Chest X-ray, AP view. Patient: 47 years old, sex F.
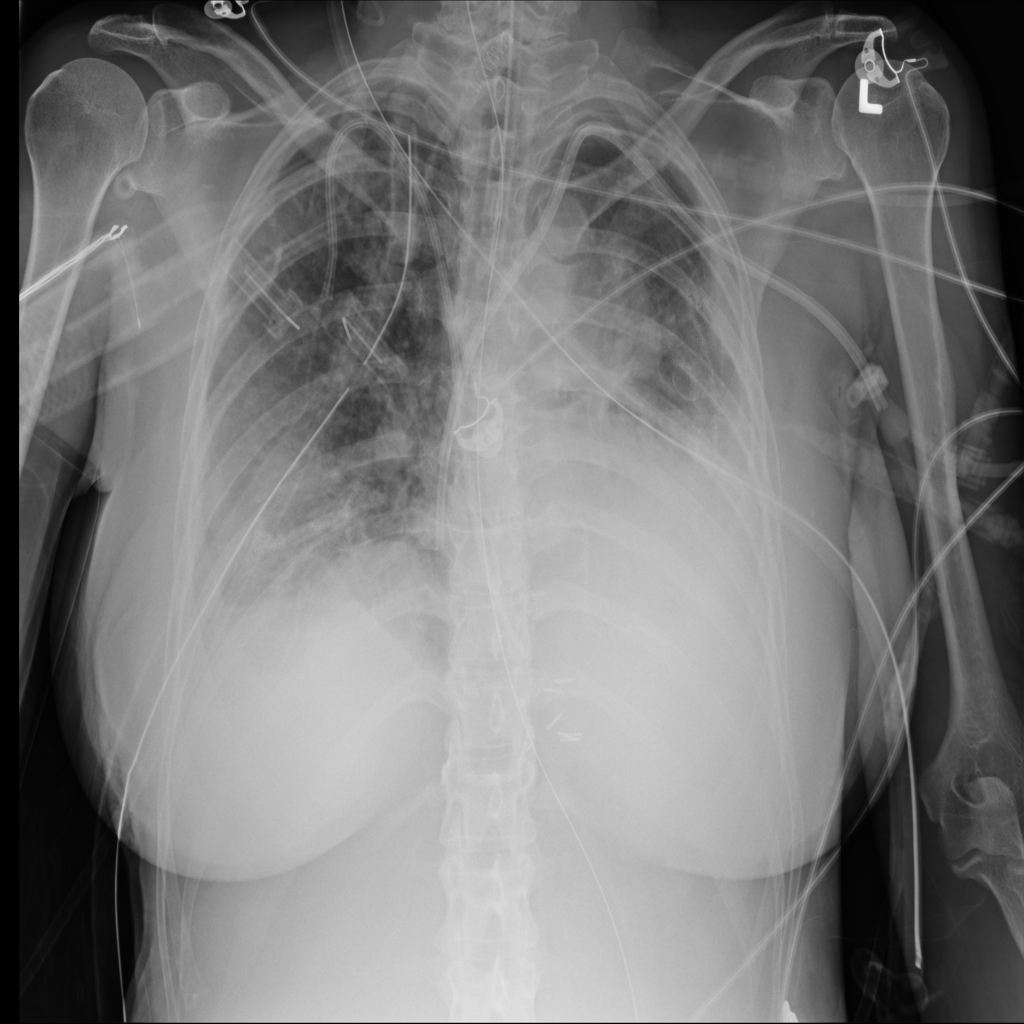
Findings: Consolidation